Question: I'm catching the error below on Debian 7.3, x64 (fully patched).

I'm pretty certain its because 'adb' is 32-bit even in the 64-bit distro of its SDK tools
'''
$ which adb
/opt/android-sdk/platform-tools/adb
$ /opt/android-sdk/platform-tools/adb
bash: /opt/android-sdk/platform-tools/adb: No such file or directory
$ file /opt/android-sdk/platform-tools/adb
/opt/android-sdk/platform-tools/adb: ELF 32-bit LSB executable, Intel 80386,
version 1 (SYSV), dynamically linked (uses shared libs), for GNU/Linux 2.6.8,
not stripped
'''
I don't want to install hundreds of megabytes of 32-bit binaries just to support 'adb' and 'fastboot'. (See, for example, <URL>.
I know there's an outstanding feature request from 2012 at <URL>.
Does anyone know if Google makes a 64-bit version of 'adb'? If not, does Google have any plans on providing them?
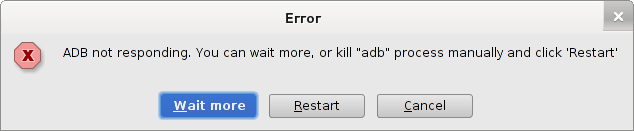
Answer: Good news. it is now officialy maintained by the fine folks at Debian.
just install 'android-tools-adb' (you also have fastboot and a few others) from the main debian repo (no need to add repo as this is there by default)
it is native 'amd64' architecture!
'''
$ sudo aptitude install android-tools-adb
...
$ file /usr/bin/adb
/usr/bin/adb: ELF 64-bit LSB executable, x86-64, version 1 (SYSV), dynamically linked, interpreter /lib64/ld-linux-x86-64.so.2, for GNU/Linux 2.6.32, BuildID[sha1]=b36a05975f3d903a4f0ee3e02b581cc71ddedf26, stripped
'''